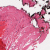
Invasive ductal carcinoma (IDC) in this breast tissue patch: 0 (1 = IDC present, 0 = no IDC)